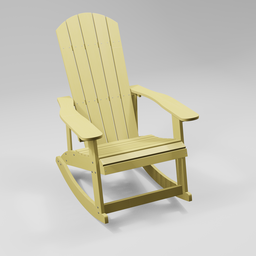
Label: furniture